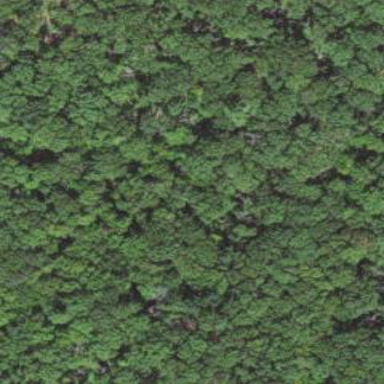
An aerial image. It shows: Mixed leaf woodland.